六年级 · 立体几何学
 求组合图形的体积，单位（米）。

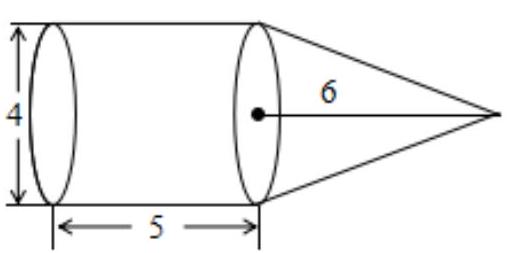
答案: 87.92 立方米